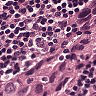
Metastatic tissue present: yes